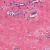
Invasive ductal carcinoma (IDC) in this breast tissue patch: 0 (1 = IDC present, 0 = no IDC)